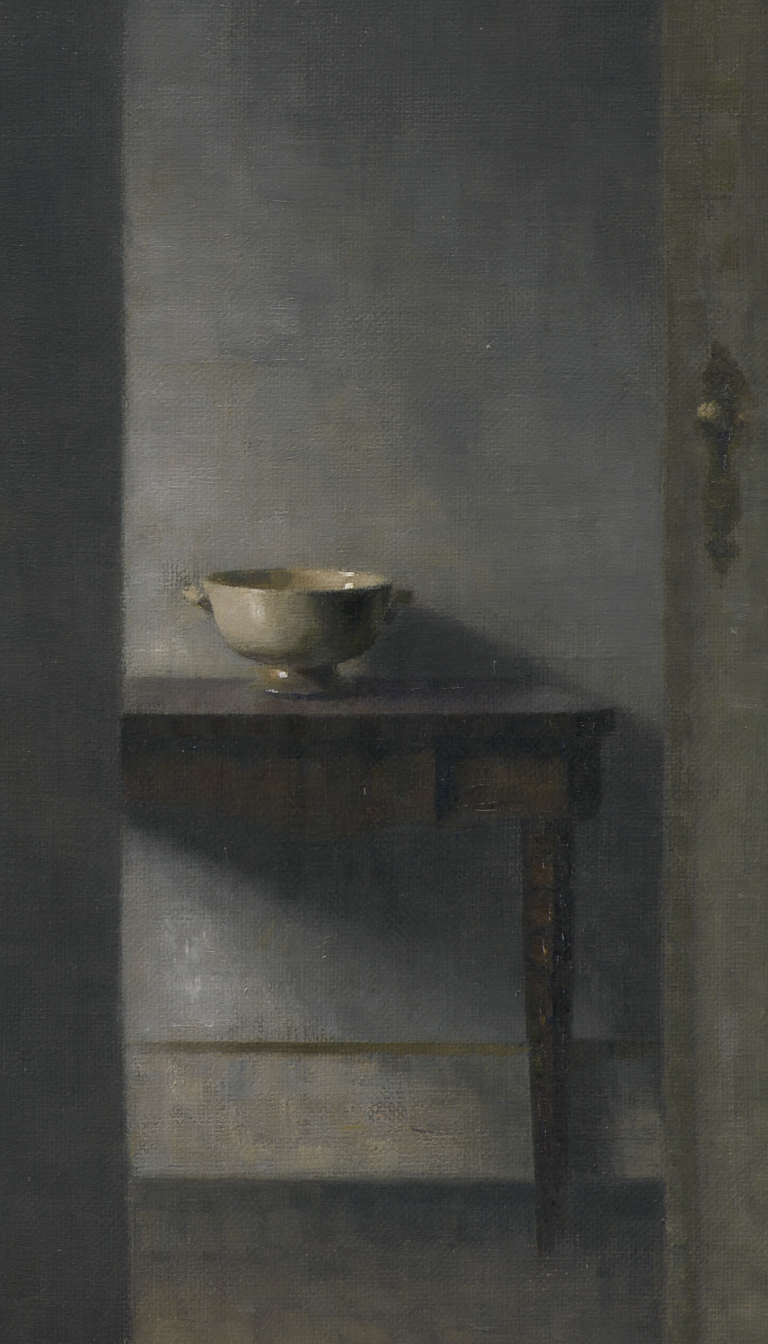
interior painting, wide, soft diffused light, open doorway with dark table holding white bowl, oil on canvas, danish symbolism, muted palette